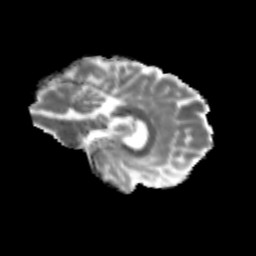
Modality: MD
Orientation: sagittal
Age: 21
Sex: male
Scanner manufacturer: siemens
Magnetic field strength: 3 T
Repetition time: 3.5 s
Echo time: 0.125 s